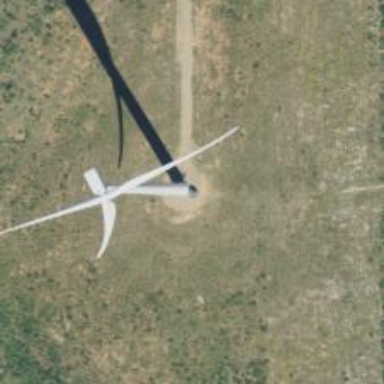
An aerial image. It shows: Wind generator powered by horizontal-axis wind turbine.